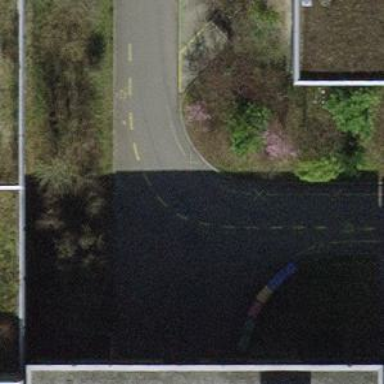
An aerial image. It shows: Driveway used as service road. There is opposite lane cycleway.